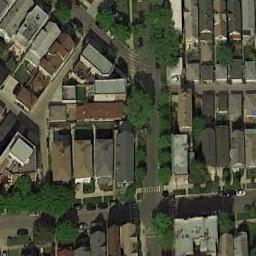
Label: intersection